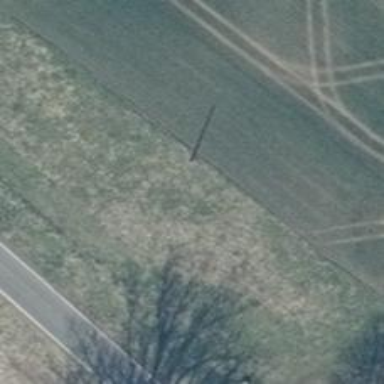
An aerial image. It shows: Minor power line.